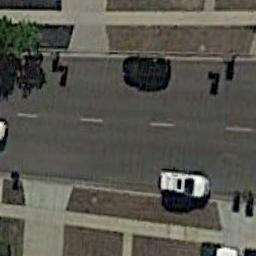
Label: freeway